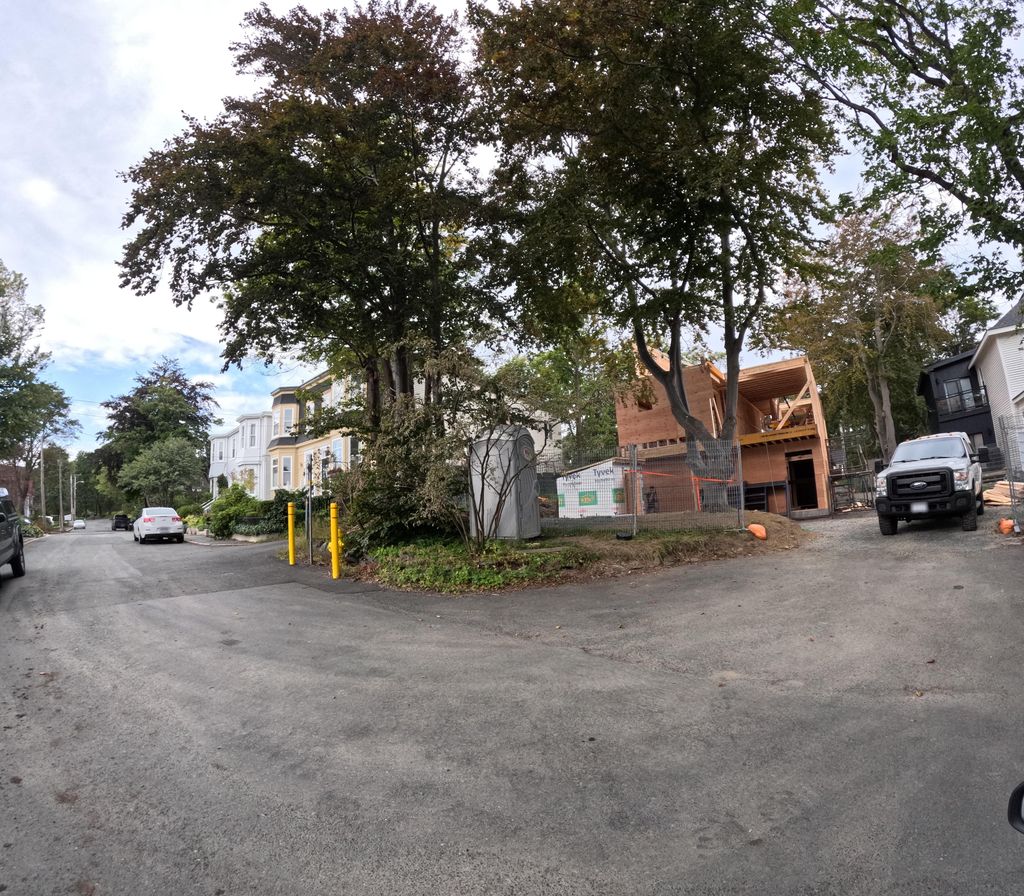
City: st_johns